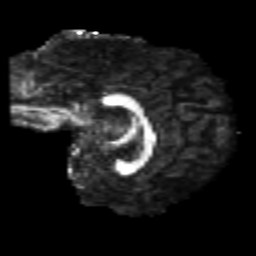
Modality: FA
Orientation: sagittal
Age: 21
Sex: female
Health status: healthy
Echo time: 0.074 s